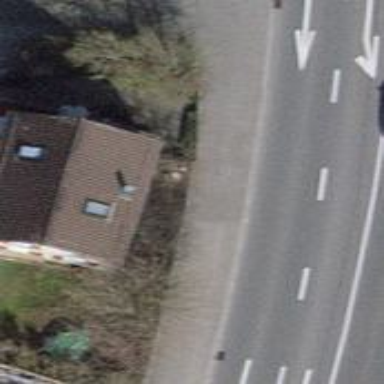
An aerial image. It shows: Asphalt sidewalk along the footway.